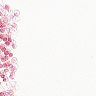
Metastatic tissue present: no